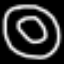
Label: donut